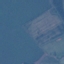
Label: Pasture